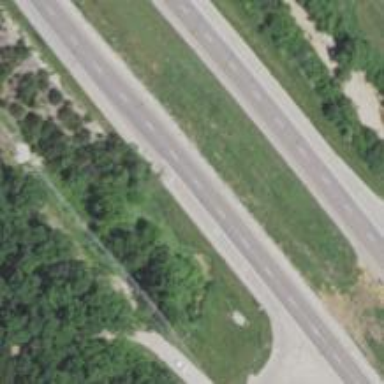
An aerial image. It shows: Asphalt motorway.